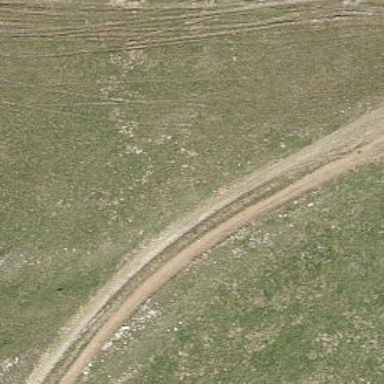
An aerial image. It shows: Track with very rough surface.